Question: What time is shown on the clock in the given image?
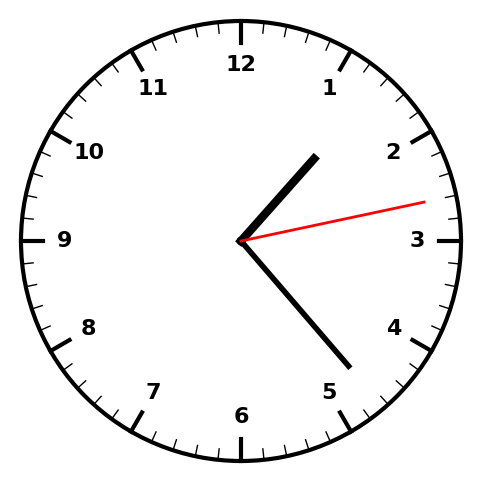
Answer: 01:23:13